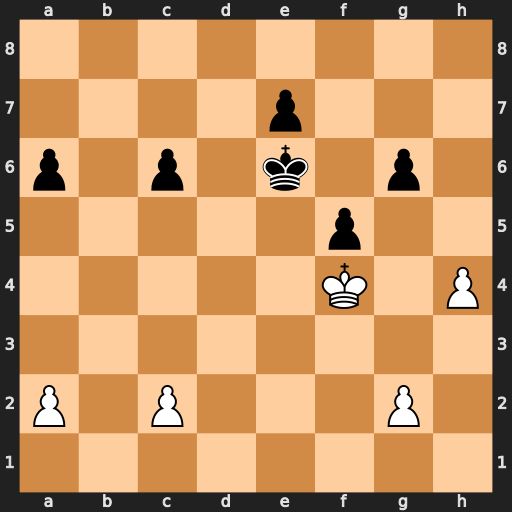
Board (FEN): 8/4p3/p1p1k1p1/5p2/5K1P/8/P1P3P1/8
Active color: w
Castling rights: -
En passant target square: -
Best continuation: Kg5 Kf7 h5 gxh5 Kxf5